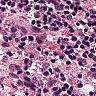
Metastatic tissue present: no